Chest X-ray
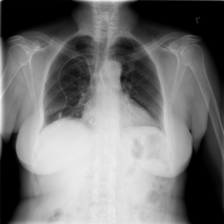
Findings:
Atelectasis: negative
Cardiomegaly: negative
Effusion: negative
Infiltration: negative
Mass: negative
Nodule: negative
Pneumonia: negative
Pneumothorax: negative
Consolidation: negative
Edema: negative
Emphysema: negative
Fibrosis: negative
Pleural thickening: negative
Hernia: negative